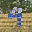
Label: 4